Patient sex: M
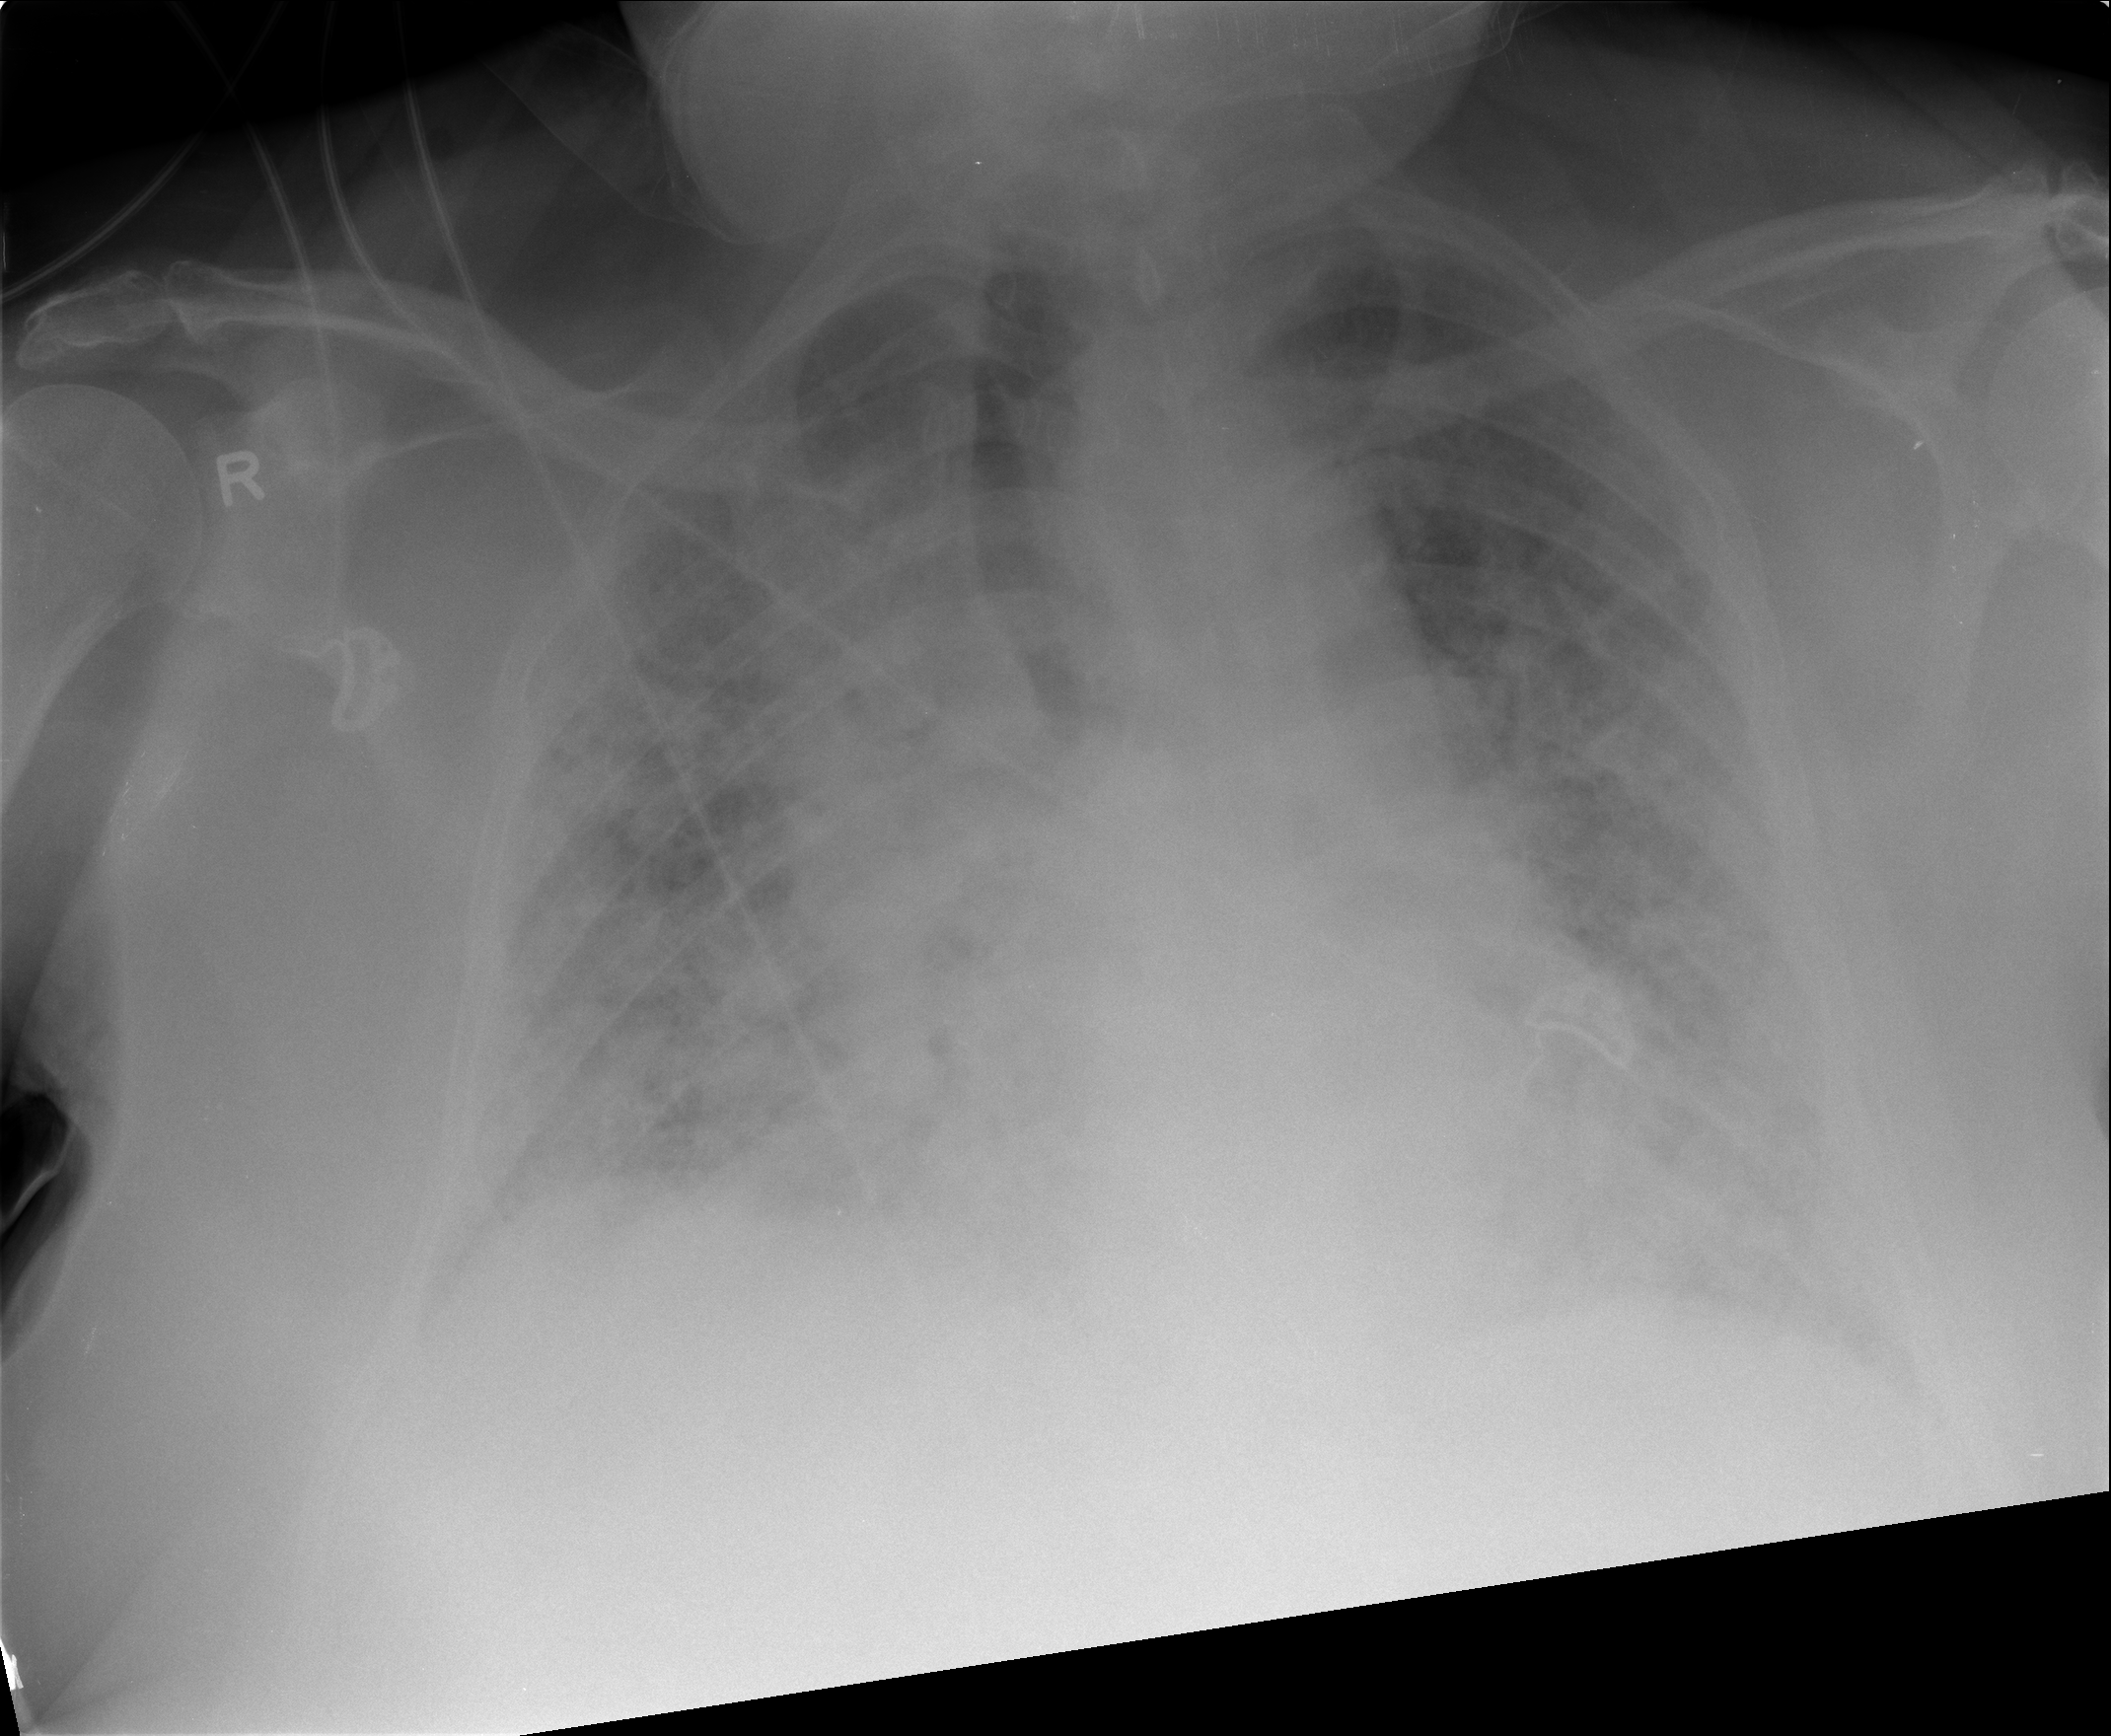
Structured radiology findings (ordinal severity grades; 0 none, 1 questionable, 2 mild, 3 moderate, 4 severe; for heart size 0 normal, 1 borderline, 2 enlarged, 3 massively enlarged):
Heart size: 1
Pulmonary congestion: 3
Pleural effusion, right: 2
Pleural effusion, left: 2
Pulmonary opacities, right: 3
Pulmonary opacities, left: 3
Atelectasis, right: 3
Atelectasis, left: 3